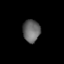
Tissue: lung
Cell type: Epithelial cells
Senescence score: 0.1652
Nuclear area (px): 375
Mean DAPI intensity: 104.445